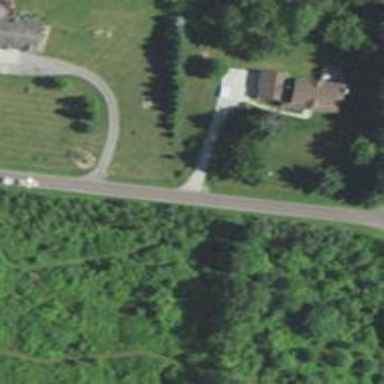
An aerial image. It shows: Driveway leading to service road.